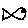
Label: fish